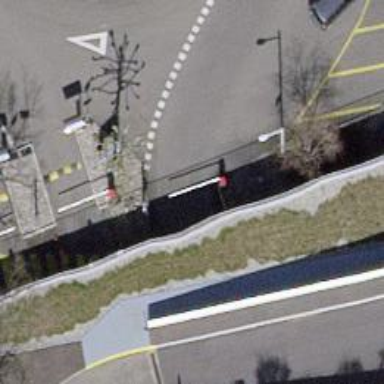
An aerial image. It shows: Lift gate barrier.